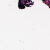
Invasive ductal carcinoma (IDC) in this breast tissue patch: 0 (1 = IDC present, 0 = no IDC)